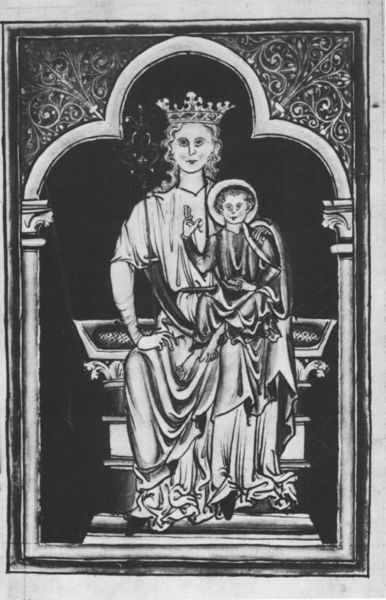
Titel: Psalter
Institution: London, British Library
Schlagwörter: dunkel, fuß, hand, umhang, sitzen, finger, geste, säule, säulen, architektur, falten, rahmen, bild, gewand, sitzend, kind, mutter, gotik, krone, locken, relief, sitz, bogen, bank, schemel, thron, tor, barfuß, sitzfigur, kapitelle, heiligenschein, nimbus, christus, jesus, segen, segnen, maria, madonna, jesuskind, dreipass, segensgestus, buchmalerei, jesusu